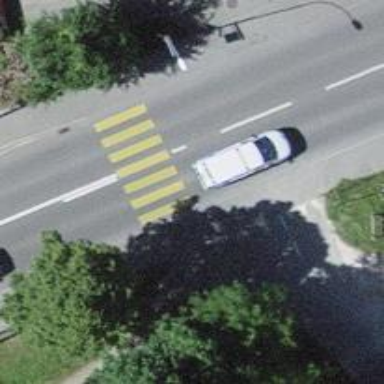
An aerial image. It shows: Marked road crossing.